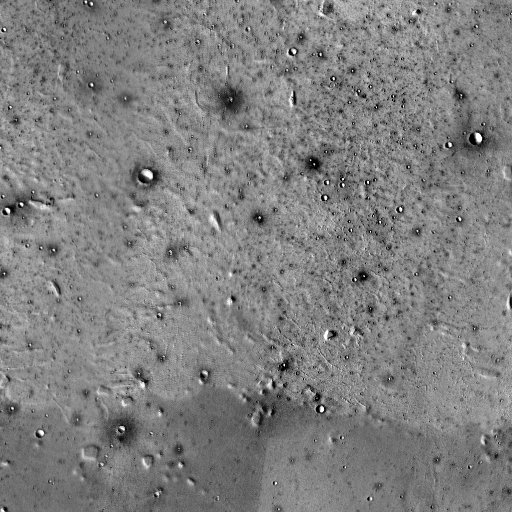
Crater classes present: Background, Other, Secondary